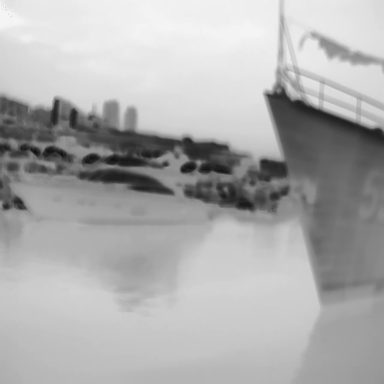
There are two objects shown in the infrared image, including a canoe, and a warship.